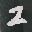
Label: 2